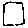
Label: square